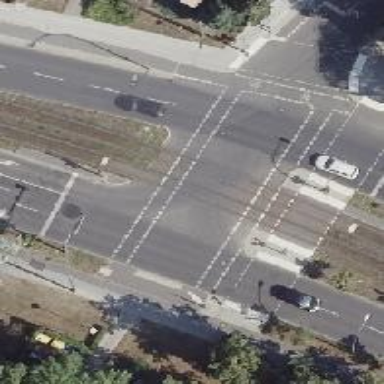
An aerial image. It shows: Tram level crossing on the railway.